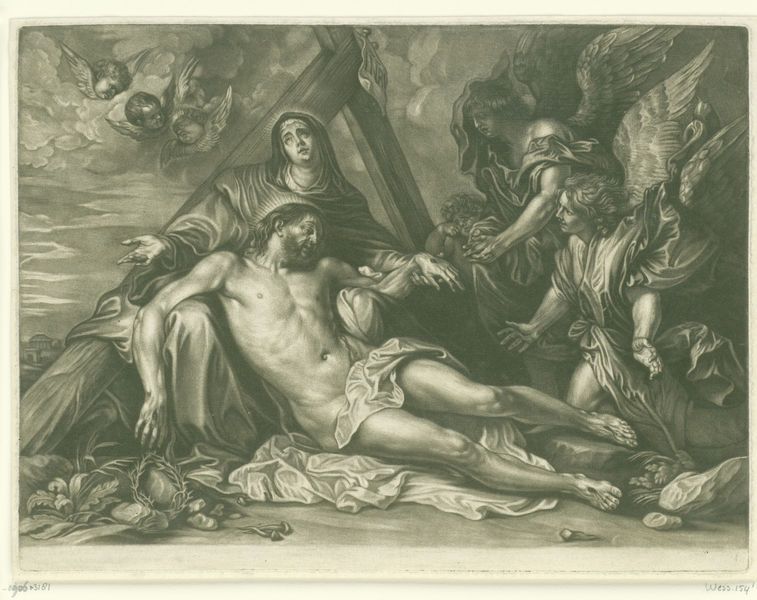
Titel: Kruisafname en bewening van Christus
Künstler: Jacob Gole
Standort: Amsterdam
Institution: Rijksmuseum
Schlagwörter: gravure, mort, ciel, marie, dessin, ange, putti, jésus, croix, bible, descente, crucifixion, religieux, épine